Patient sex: F
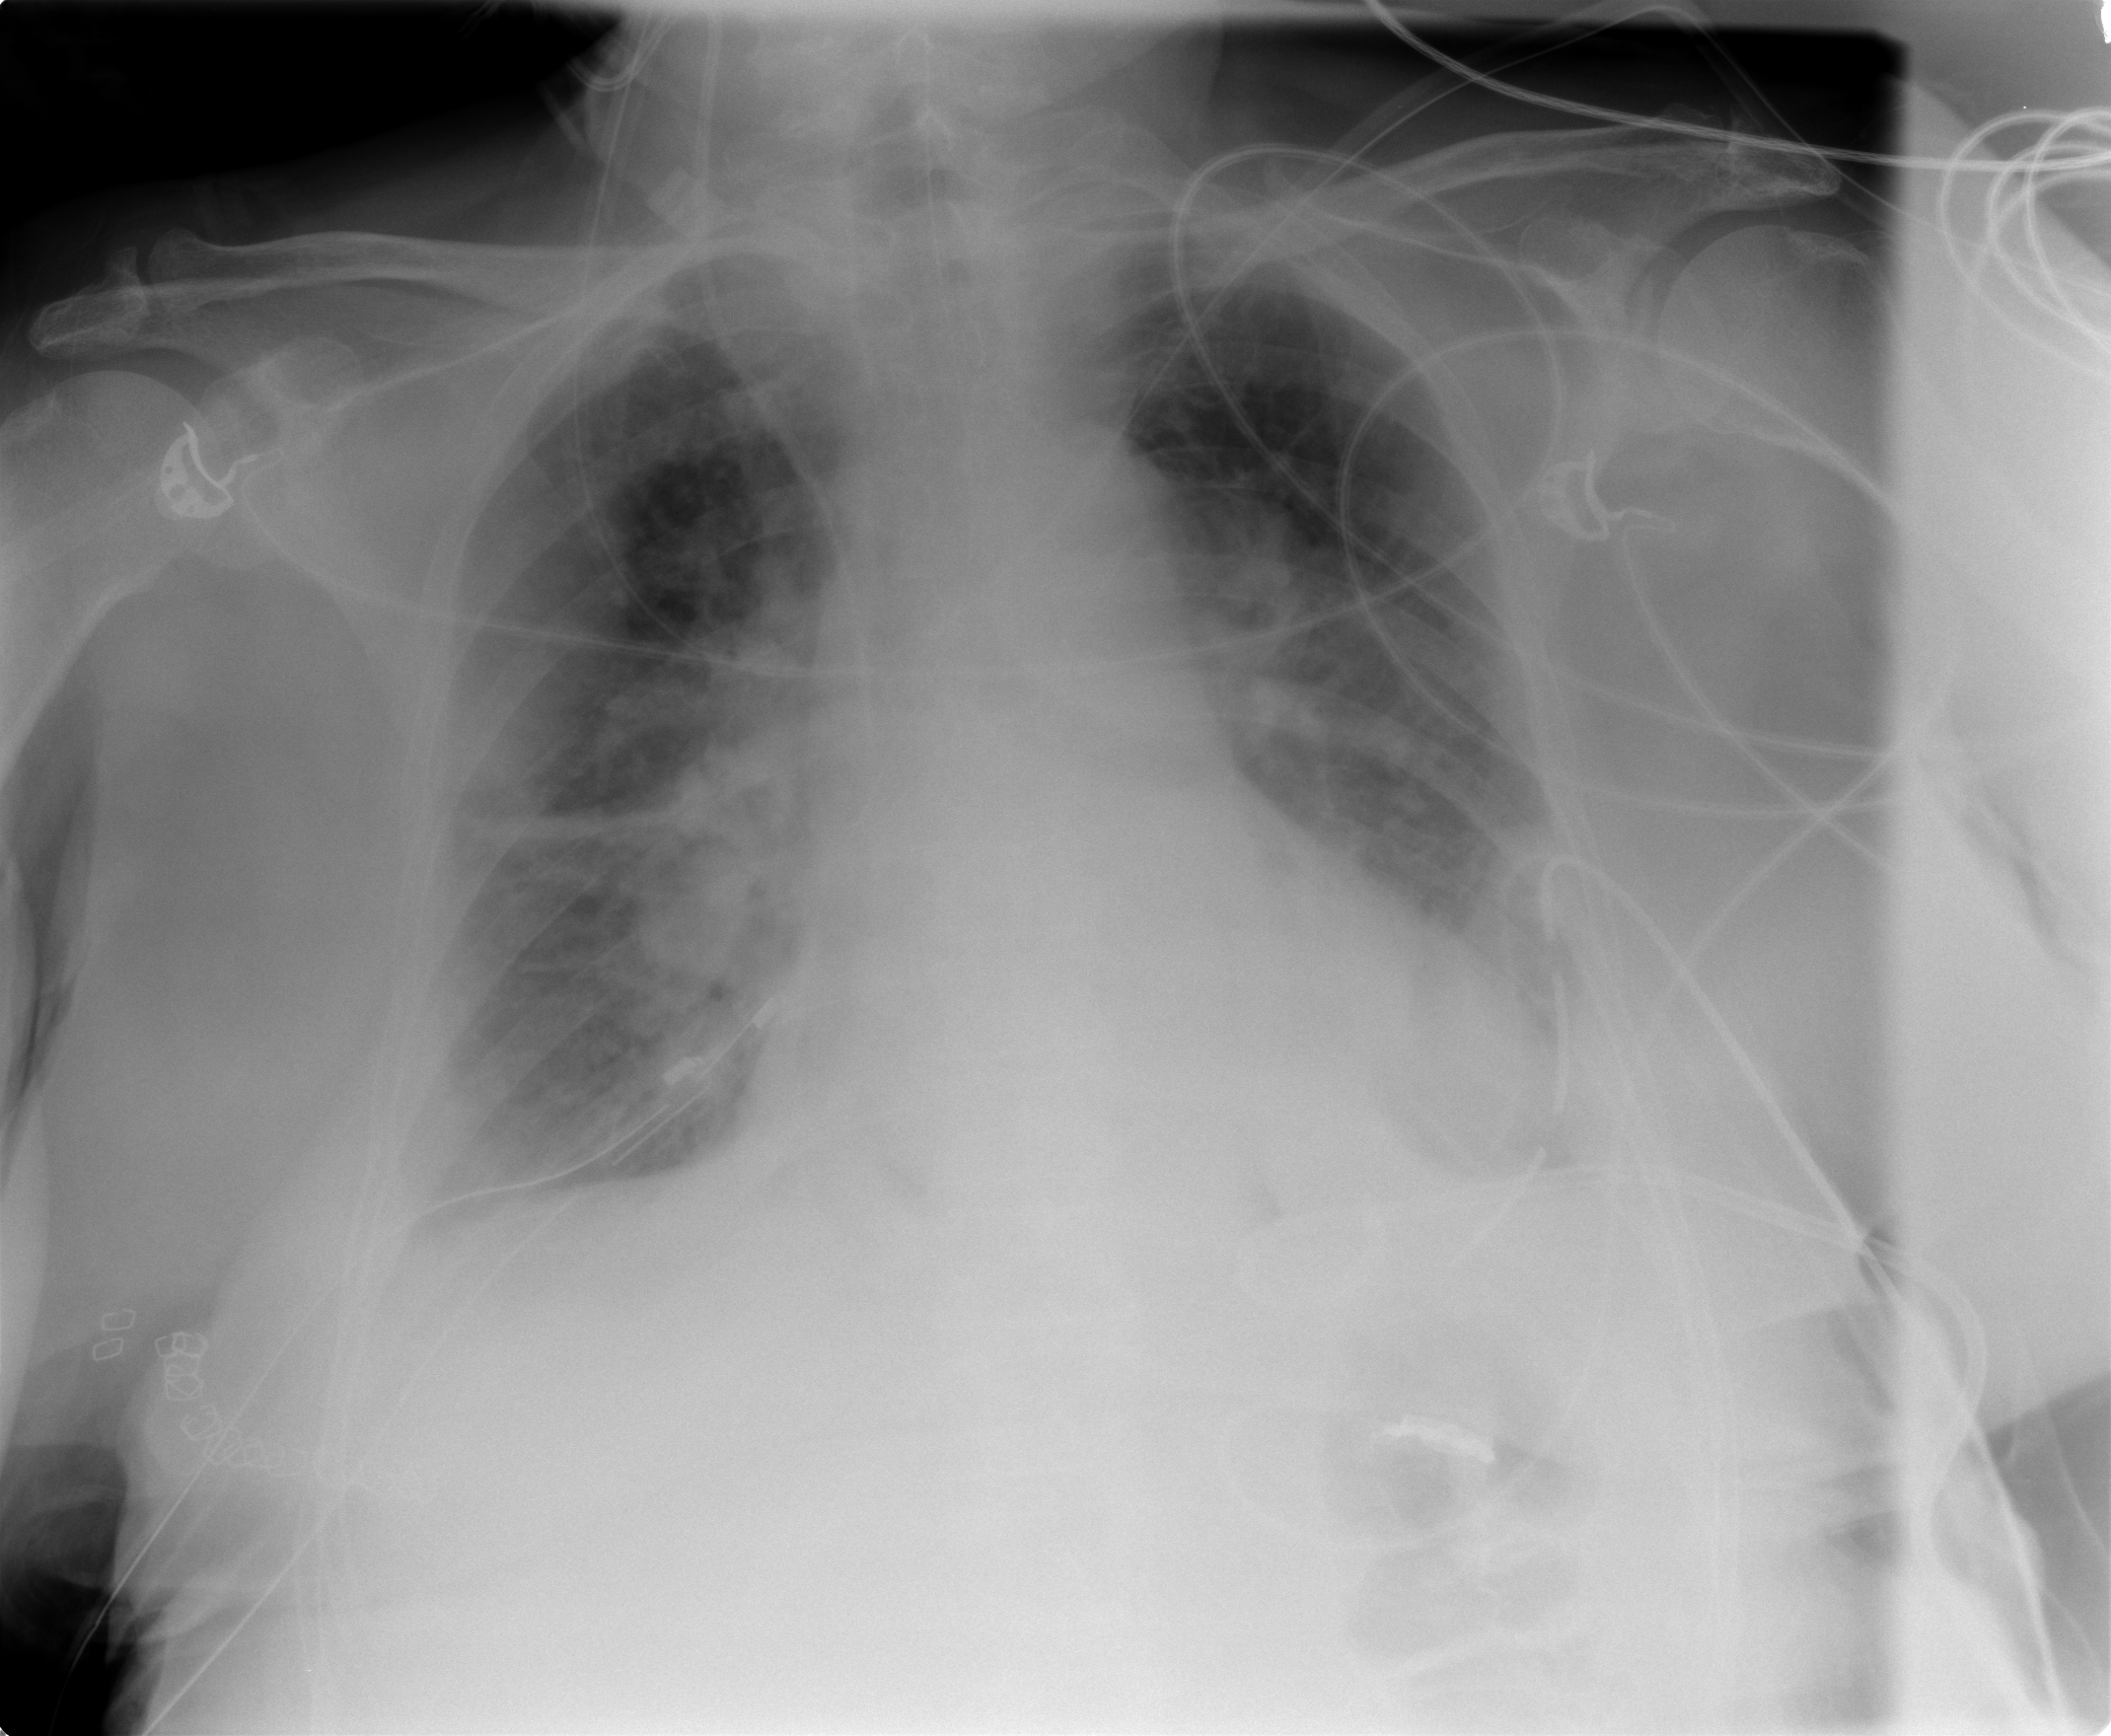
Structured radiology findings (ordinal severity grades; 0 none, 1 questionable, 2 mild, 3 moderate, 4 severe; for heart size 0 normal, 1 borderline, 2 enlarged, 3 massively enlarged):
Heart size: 1
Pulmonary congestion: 3
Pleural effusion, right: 2
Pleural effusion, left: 2
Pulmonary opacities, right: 0
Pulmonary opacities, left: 0
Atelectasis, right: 2
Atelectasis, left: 2